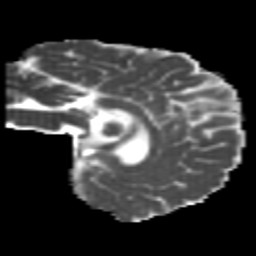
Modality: MD
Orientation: sagittal
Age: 22
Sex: female
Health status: healthy
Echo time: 0.074 s